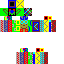
A female human skin with dark skin, wearing brown bald dressed in a blue hoodie and black pants, featuring a closed mouth.